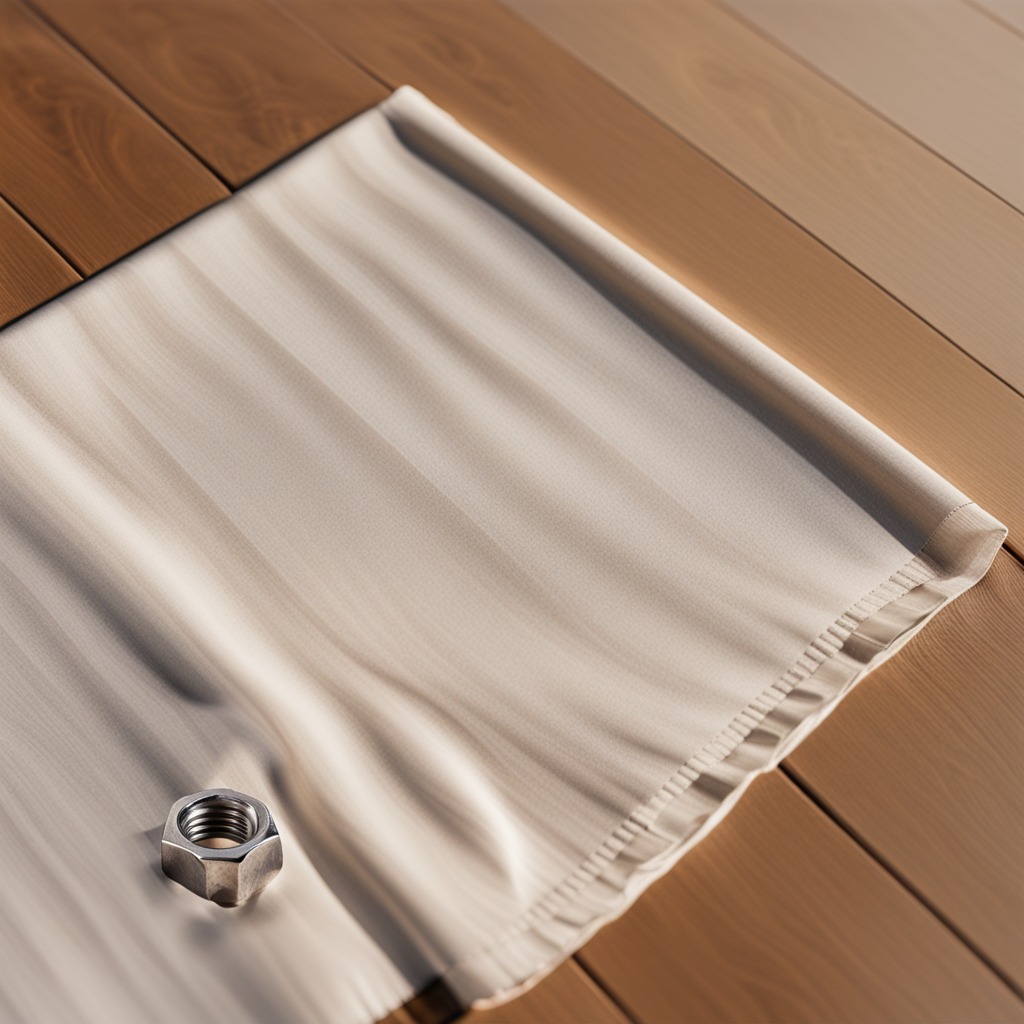
A metal nut lying on a wooden table in an outdoor workshop during daytime bright natural light soft shadows worn but beneath the cloth